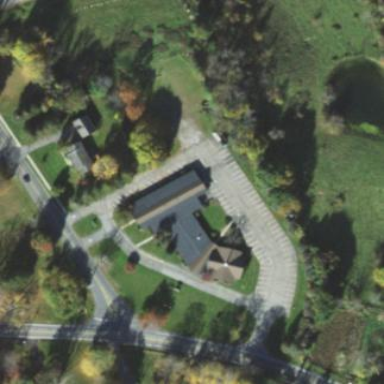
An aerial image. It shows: Building that serves as place of worship.